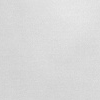
Atmospheric dust classification: dusty